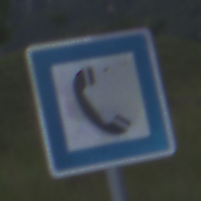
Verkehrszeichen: Fernsprecher
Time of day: SunriseSunset
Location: Outdoor (Nature)
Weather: PartlyCloudy
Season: NotSpecified
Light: Natural